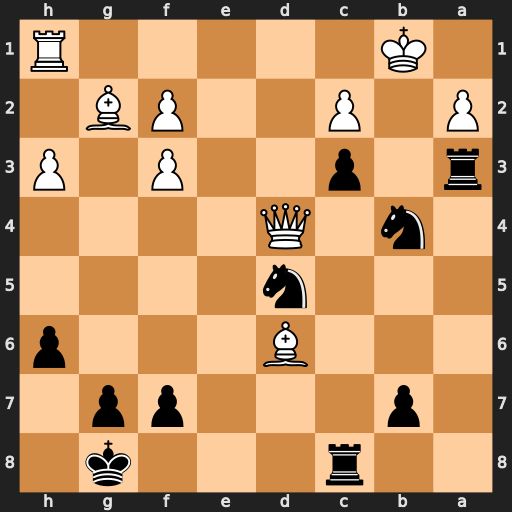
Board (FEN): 2r3k1/1p3pp1/3B3p/3n4/1n1Q4/r1p2P1P/P1P2PB1/1K5R
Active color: b
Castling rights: -
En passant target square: -
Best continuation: Rxa2 Bxb4 Rb2+ Kc1 Nxb4